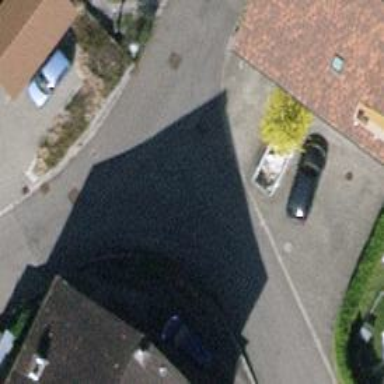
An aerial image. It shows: Smooth asphalt road in residential area.